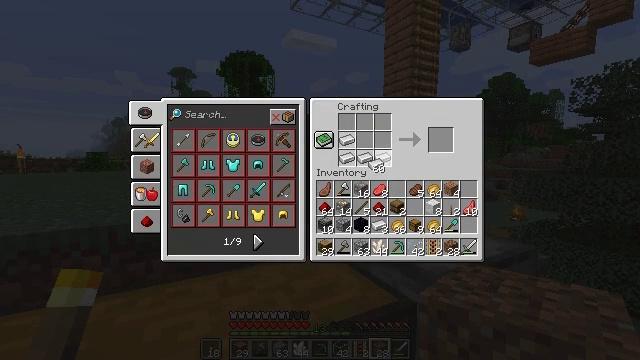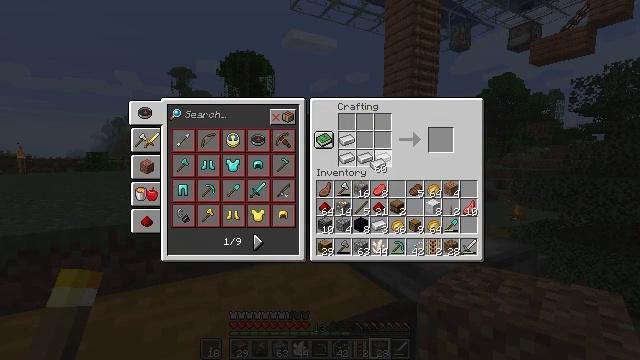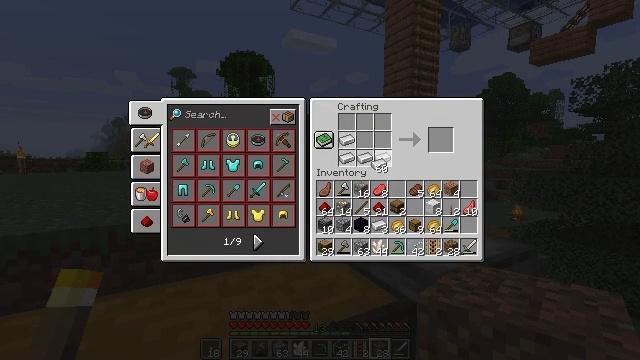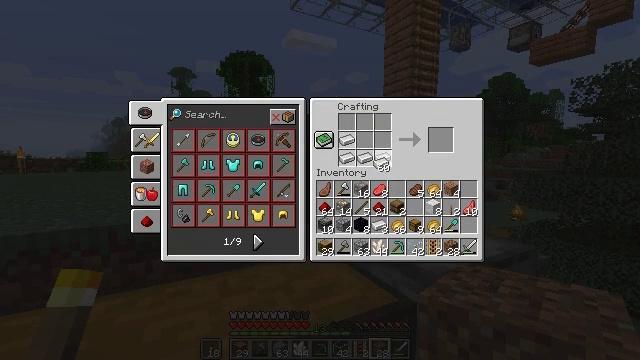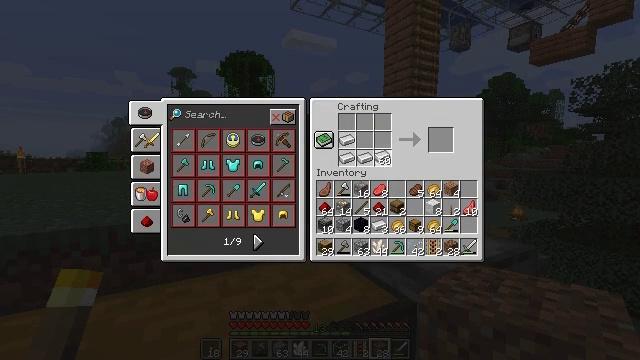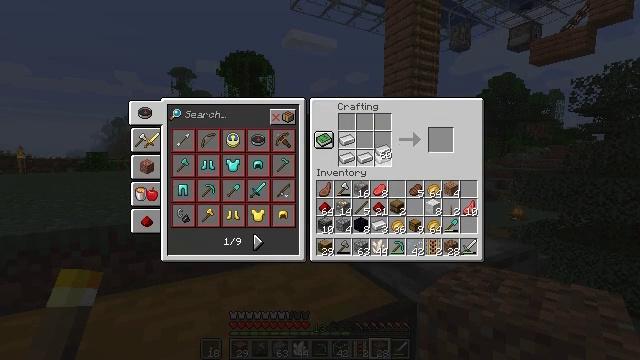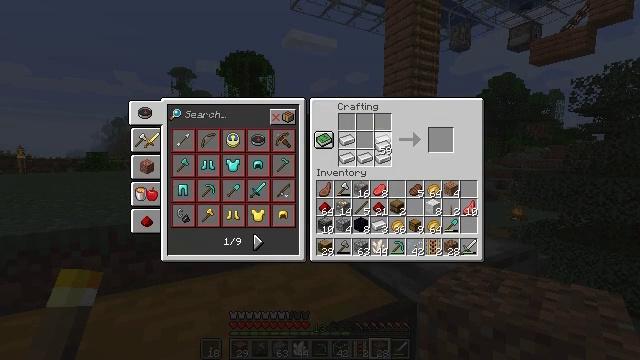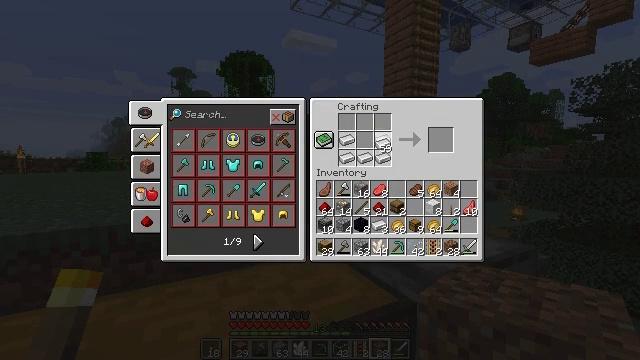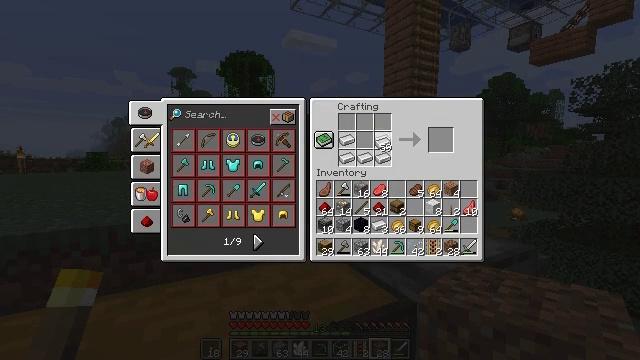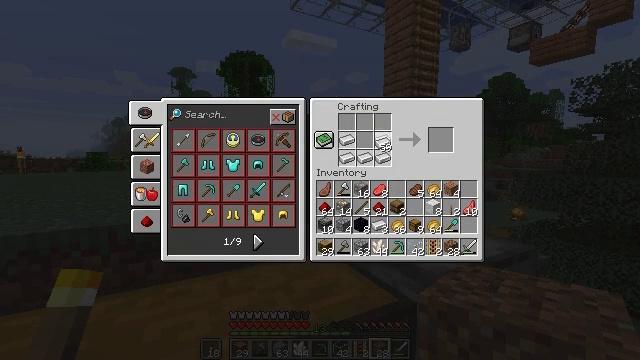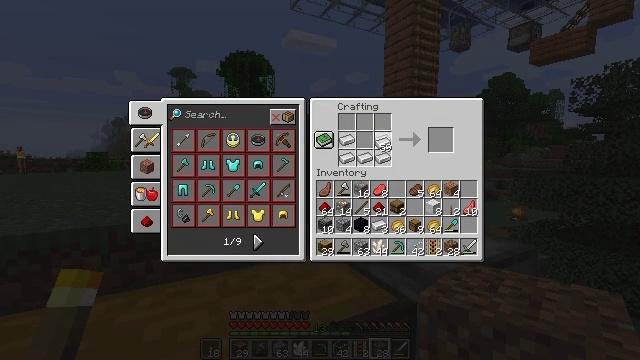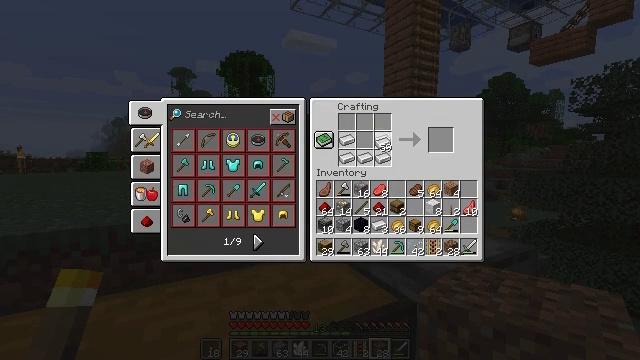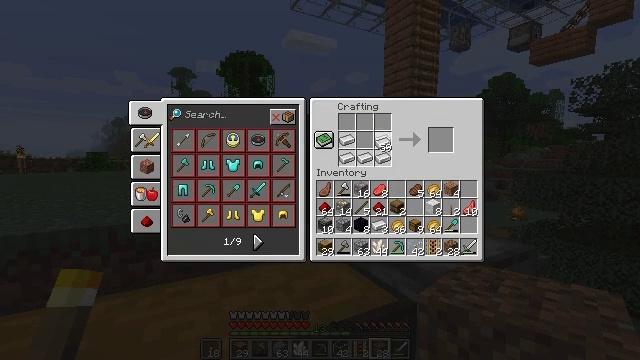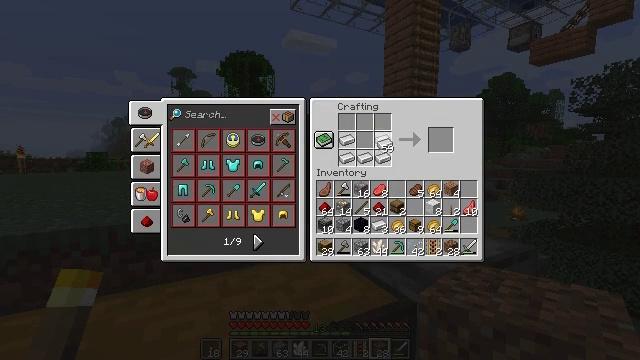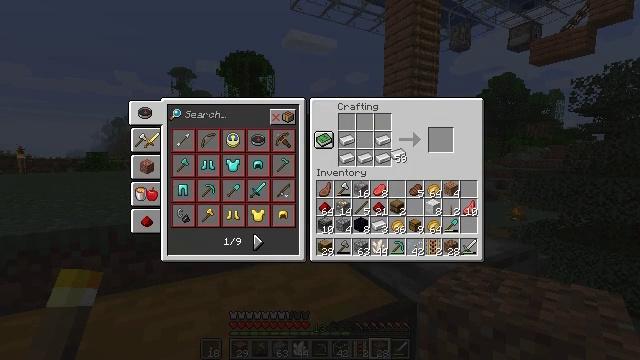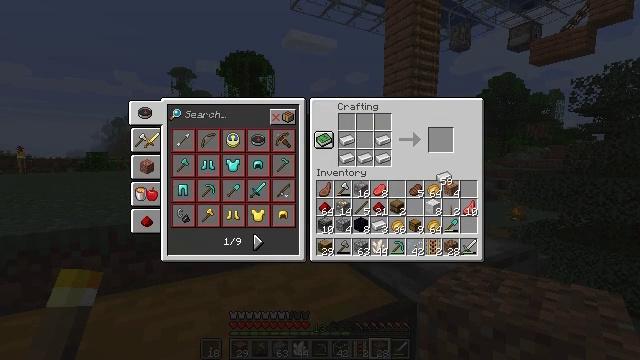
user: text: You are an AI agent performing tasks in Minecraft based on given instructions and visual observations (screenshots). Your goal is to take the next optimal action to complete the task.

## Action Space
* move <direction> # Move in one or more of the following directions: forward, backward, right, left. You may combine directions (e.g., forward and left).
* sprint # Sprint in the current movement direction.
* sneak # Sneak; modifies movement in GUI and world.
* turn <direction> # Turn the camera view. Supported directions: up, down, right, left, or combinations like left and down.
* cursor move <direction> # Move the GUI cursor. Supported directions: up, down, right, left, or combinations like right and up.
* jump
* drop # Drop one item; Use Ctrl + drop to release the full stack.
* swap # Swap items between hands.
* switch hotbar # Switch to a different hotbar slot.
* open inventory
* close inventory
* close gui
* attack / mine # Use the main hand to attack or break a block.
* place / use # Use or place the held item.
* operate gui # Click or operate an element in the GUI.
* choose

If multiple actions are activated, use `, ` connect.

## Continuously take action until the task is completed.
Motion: motion action
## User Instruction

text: Use iron ingots at the crafting table to make a minecart.
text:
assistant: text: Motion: choose
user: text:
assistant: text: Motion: choose
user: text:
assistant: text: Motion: choose
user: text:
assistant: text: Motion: choose
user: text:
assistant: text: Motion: choose
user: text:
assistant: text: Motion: choose
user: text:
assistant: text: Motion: choose
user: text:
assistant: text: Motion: choose
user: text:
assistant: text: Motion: choose
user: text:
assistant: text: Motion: choose
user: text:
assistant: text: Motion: choose
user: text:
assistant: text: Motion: choose
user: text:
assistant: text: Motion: choose
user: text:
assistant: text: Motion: cursor move right and down
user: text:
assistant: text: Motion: cursor move right and down
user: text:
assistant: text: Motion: cursor move right
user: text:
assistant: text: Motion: no_op
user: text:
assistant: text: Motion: no_op
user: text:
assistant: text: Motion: no_op
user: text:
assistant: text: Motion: no_op
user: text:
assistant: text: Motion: no_op
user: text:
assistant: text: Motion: no_op
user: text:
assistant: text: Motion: no_op
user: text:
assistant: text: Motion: operate gui
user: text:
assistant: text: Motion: operate gui
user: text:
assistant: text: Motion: no_op
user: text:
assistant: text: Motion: no_op
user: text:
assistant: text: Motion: no_op
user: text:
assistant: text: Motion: no_op
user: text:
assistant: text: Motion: cursor move up